Aerial crown-view tile of a tropical tree (Barro Colorado Island, Panama), acquired 20250124:
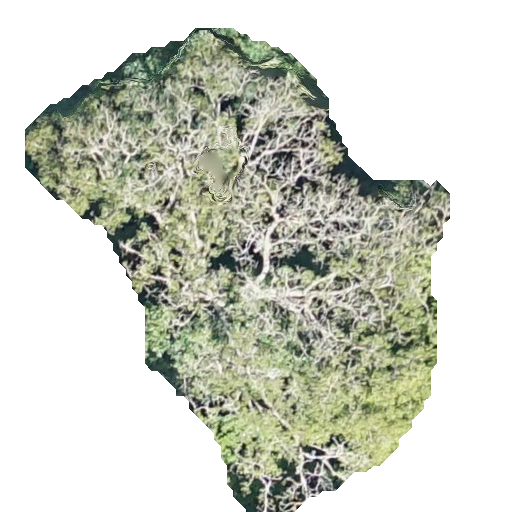
Species: Tabebuia rosea
GBIF accepted scientific name: Tabebuia rosea
Crown area: 181.559 m²